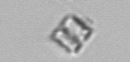
Label: Bacillariophyceae_morphotype1